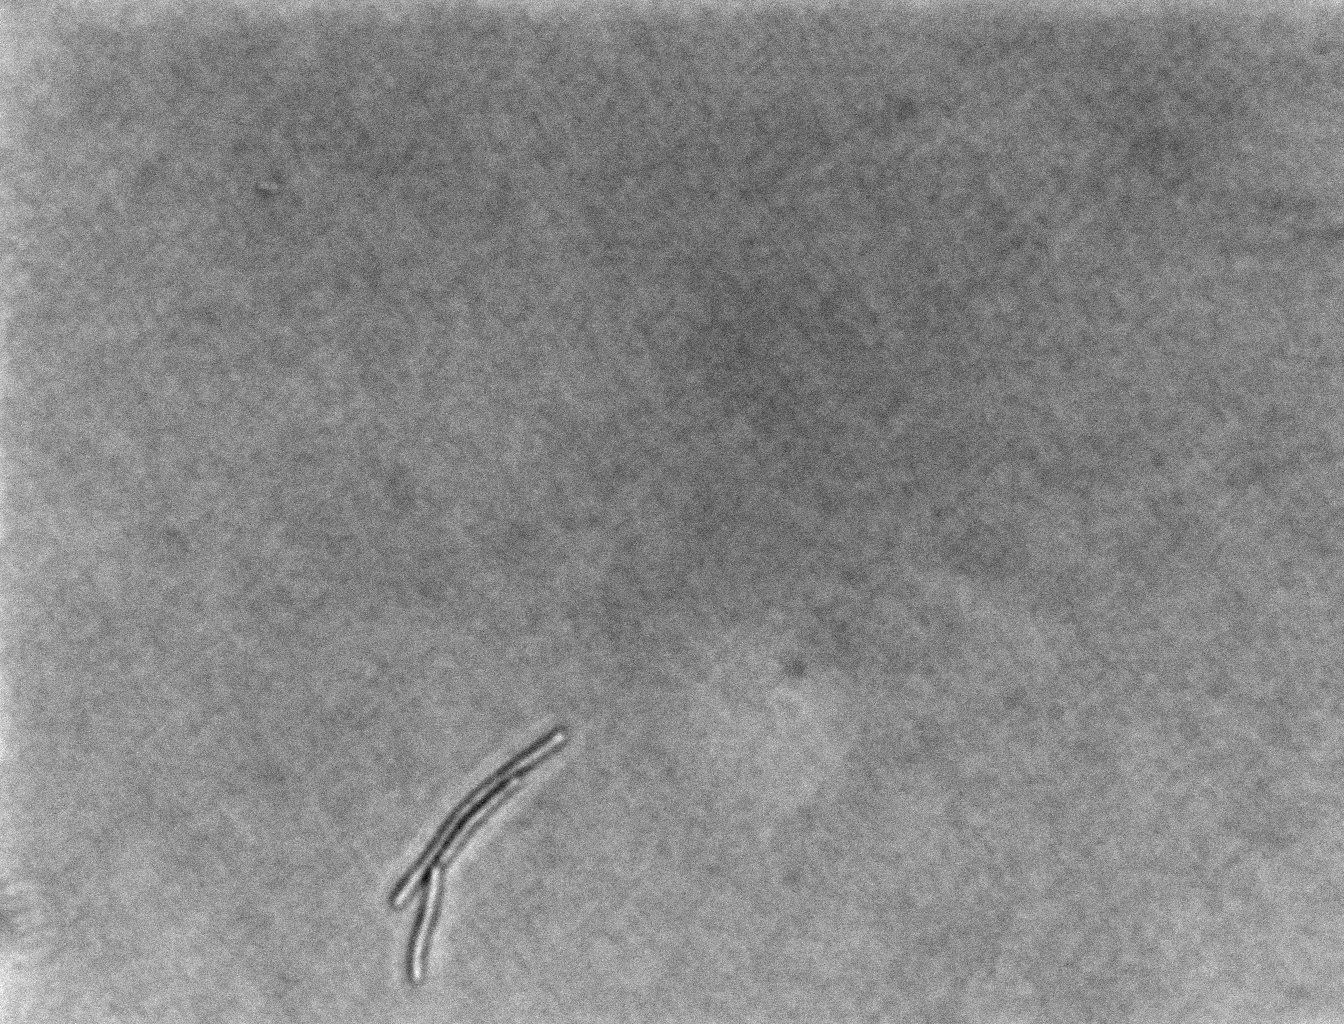
various_fewshot